Question: >
<URL>
Is possible to remove the 'web-kit' yellow and really bad 'background' from the 'input' elements?
See the image
I tried with simple 'background:#fff;' but it doesn't work.
This doesn't work:
'''
input[type="text"],input[type="password"],textarea{
border:1px solid #ccc;
min-height:30px;
padding:1%;
background: #fff !important;
}
'''
I am on Mac OSX with Chrome
<URL>
The only solution I've found is this code that is working with jQuery, but i don't want to remove the comfortable autocomplete from the inputs :
'''
if ($.browser.webkit) {
$('input[name="password"]').attr('autocomplete', 'off');
}
'''
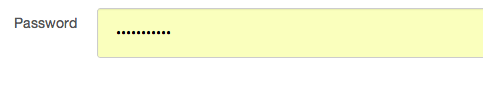
Answer: Holy Cow! This seems to work finally. There is one caveat, in which there is still a flash of yellow before the new DOM elements are added in. This appears to be . Thanks to NullPointer for having the initial concept, though the implementation didn't quite work as originally posted.
<URL>
HTML:
'''
<form method="post" id="frm">
First name:<input type="text" name="fname" /><br />
Last name: <input type="text" name="lname" /><br />
E-mail: <input type="text" name="email" /><br />
Phone: <input type="text" name="phone" /><br />
Address: <input type="text" name="address" /><br />
</form>
'''
JS:
'''
//This is one hackish piece of code. Please encourage the Chromium group to FIX THIS BUG http://code.google.com/p/chromium/issues/detail?id=46543
if (navigator.userAgent.toLowerCase().indexOf("chrome") >= 0) {
//must clear the contents of the element on focus or the Chrome autocomplete monstrosity doesn't respond to the 'input'event since it may already have pre-populated content from before.
$(document).on('focus', '#frm > input', function(){
$(this).val('');
});
//listen for the input event, meaning autocomplete may have occurred
$(document).on('input', '#frm > input', function(){
//setTimeout is critical because it delays the rendering engine by a frame so that the following selector grabs all valid -webkit-autofill inputs
setTimeout(function(){
$('input:-webkit-autofill').each(function(){
var val = $(this).val(),
attributes = $(this)[0].attributes,
el = $('<input>');
//we make an entirely new element and copy all of the old attributes to it. jQuery doesn't offer a native way to do this.
for(var i=0; i<attributes.length; i++){
el[0].setAttribute( attributes[i].nodeName, attributes[i].nodeValue );
}
//set the autocompleted value to the new element
el.val( val );
//insert the new element then remove the old one.
$(this).after(el).remove();
});
},0);
});
}
'''